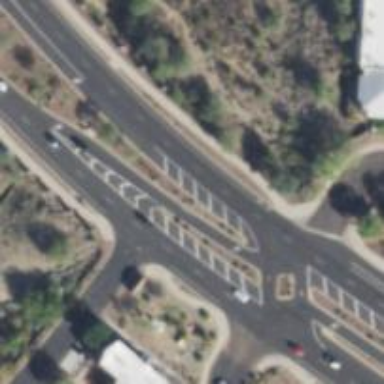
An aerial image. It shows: Asphalt road with secondary link designation.